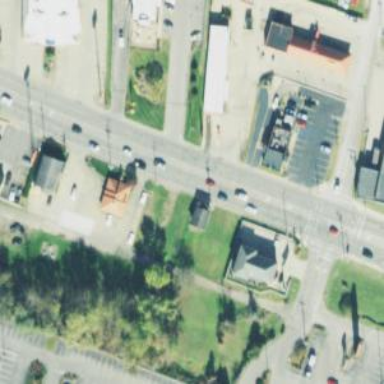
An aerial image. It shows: Unmarked road crossing.